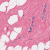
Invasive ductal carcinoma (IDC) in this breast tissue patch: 0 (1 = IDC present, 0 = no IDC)